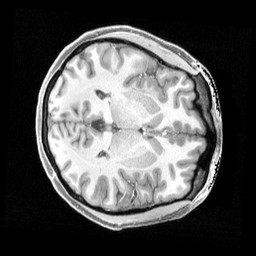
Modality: T1w
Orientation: axial
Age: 21
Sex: female
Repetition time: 2.4 s
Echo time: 0.00222 s